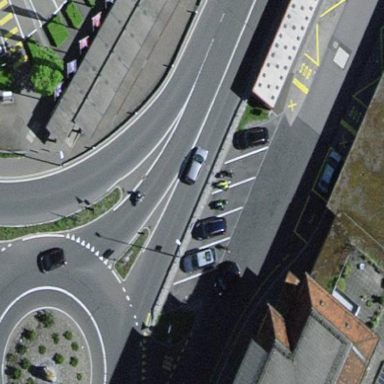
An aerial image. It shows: Diagonal street-side parking available as amenity.